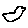
Label: bird